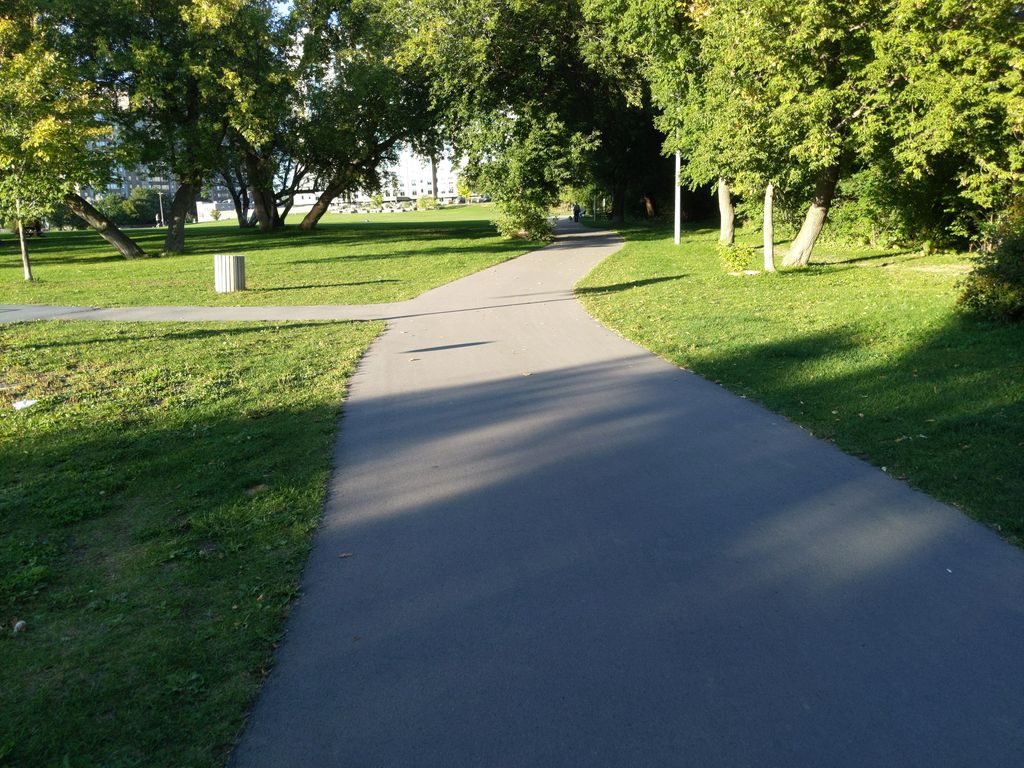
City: ottawa-gatineau